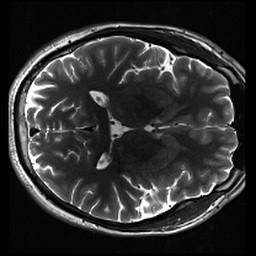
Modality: inplaneT2
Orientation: axial